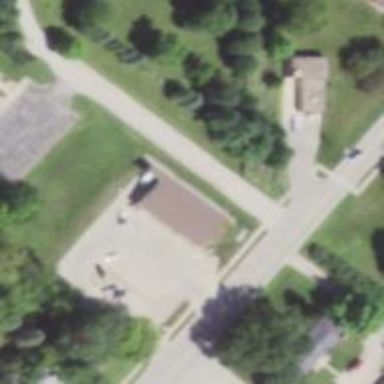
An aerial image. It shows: Post office.